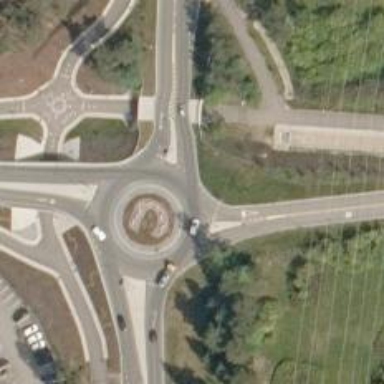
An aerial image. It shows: Secondary road with asphalt surface featuring roundabout. There is separate sidewalk along the road.